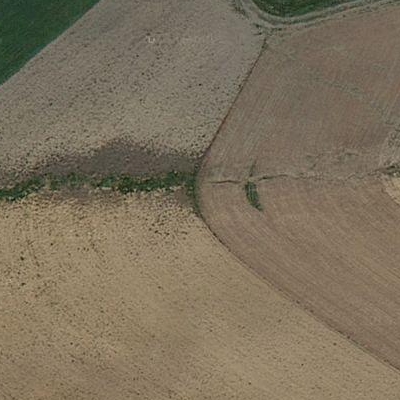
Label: bField